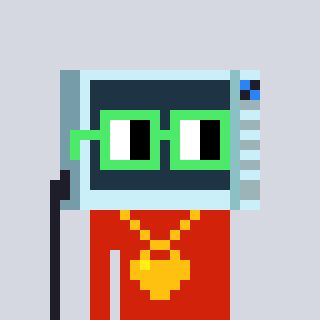
a pixel art character with square light green glasses, a microwave-shaped head and a red-colored body on a cool background